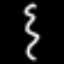
Label: squiggle